Interaction volume radius: 5 \u00c5
Interaction volume height: 10 \u00c5
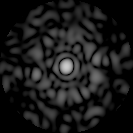
Disorder parameter: 0.8478